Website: macys
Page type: customer-info-address
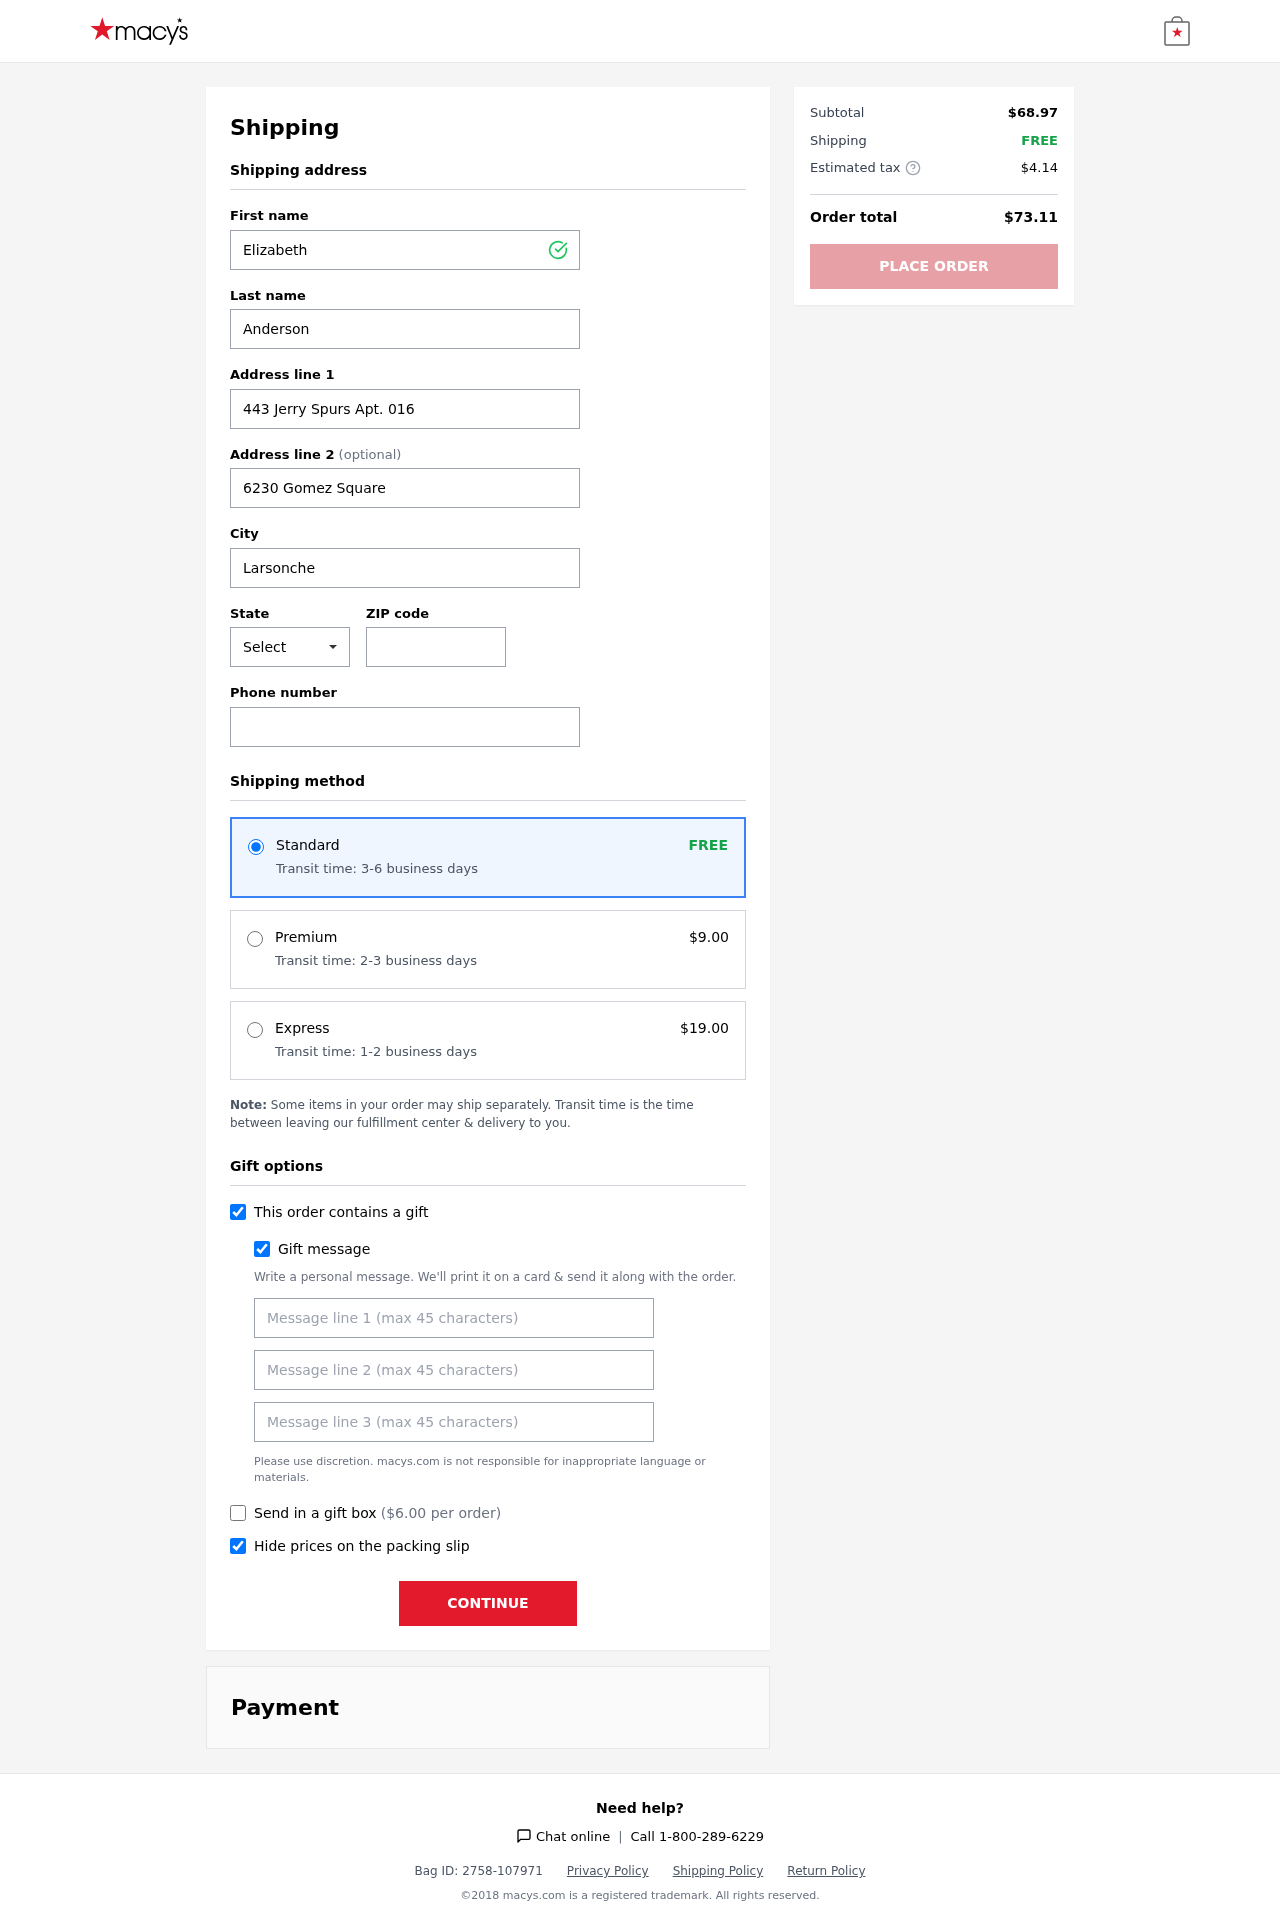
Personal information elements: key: PII_CITY
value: Larsonchester
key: PII_FIRSTNAME
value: Elizabeth
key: PII_GIFT_MESSAGE
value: Hey Wendy, I thought you’d really enjoy this stylish piece to add a little flair to your outfits! Can’t wait to see how incredible it looks on you. Just a little something to celebrate you and all the amazing things you do!  Elizabeth
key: PII_LASTNAME
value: Anderson
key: PII_PHONE
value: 9357031199
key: PII_POSTCODE
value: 97617
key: PII_STATE_ABBR
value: NC
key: PII_STREET
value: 443 Jerry Spurs Apt. 016
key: PII_STREET2
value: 6230 Gomez Square
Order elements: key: ORDER_SHIPPING_STANDARD
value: FREE
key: ORDER_SHIPPING_STANDARD_TIME
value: Transit time: 3-6 business days
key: ORDER_SHIPPING_PREMIUM
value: $9.00
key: ORDER_SHIPPING_PREMIUM_TIME
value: Transit time: 2-3 business days
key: ORDER_SHIPPING_EXPRESS
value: $19.00
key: ORDER_SHIPPING_EXPRESS_TIME
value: Transit time: 1-2 business days
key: ORDER_GIFT_BOX_FEE
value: $6.00
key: ORDER_SUBTOTAL
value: $68.97
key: ORDER_SHIPPING_COST
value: FREE
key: ORDER_TAX
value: $4.14
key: ORDER_TOTAL
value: $73.11